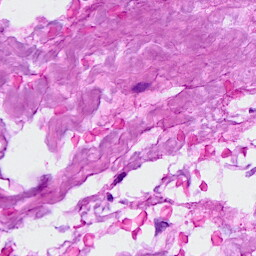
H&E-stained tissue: Breast